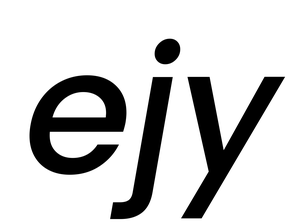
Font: Poppins-MediumItalic